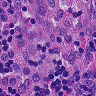
Metastatic tissue present: no